Aerial crown-view tile of a tropical tree (Barro Colorado Island, Panama), acquired 20240611:
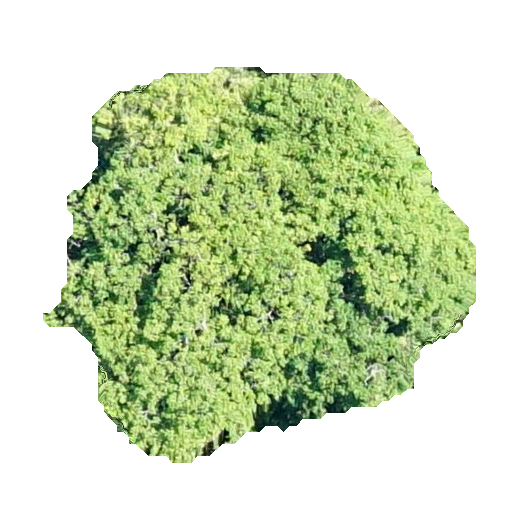
Species: Astronium graveolens
GBIF accepted scientific name: Astronium graveolens
Crown area: 190.353 m²